Milling tool wear sample.
Tool blade image: 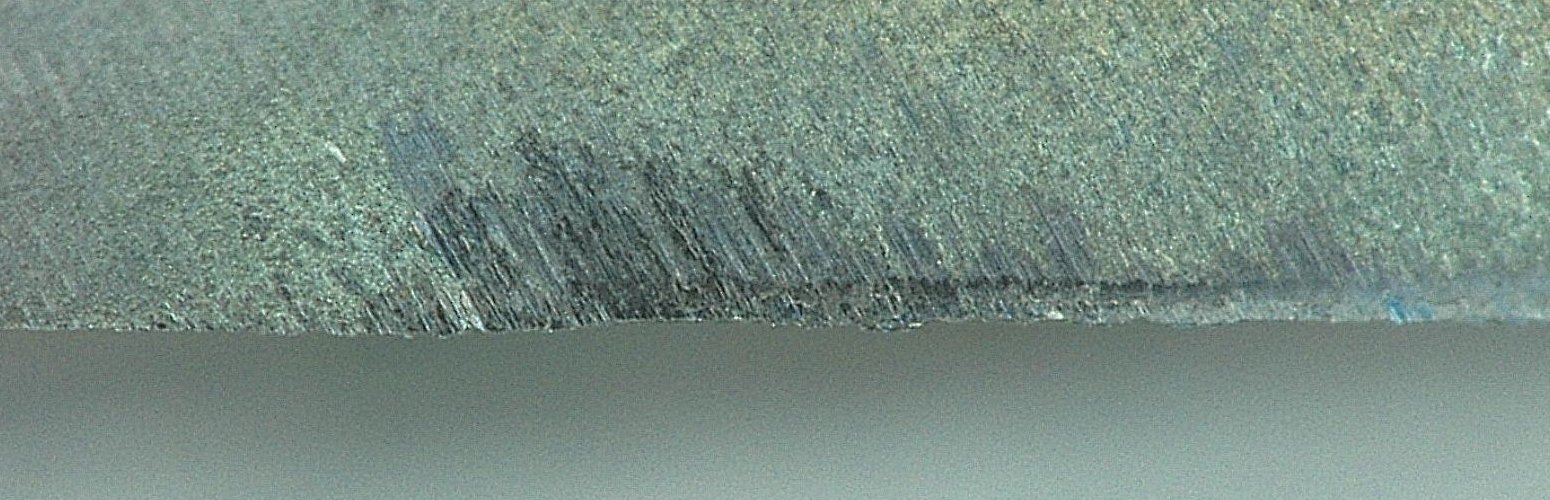
Chip image: 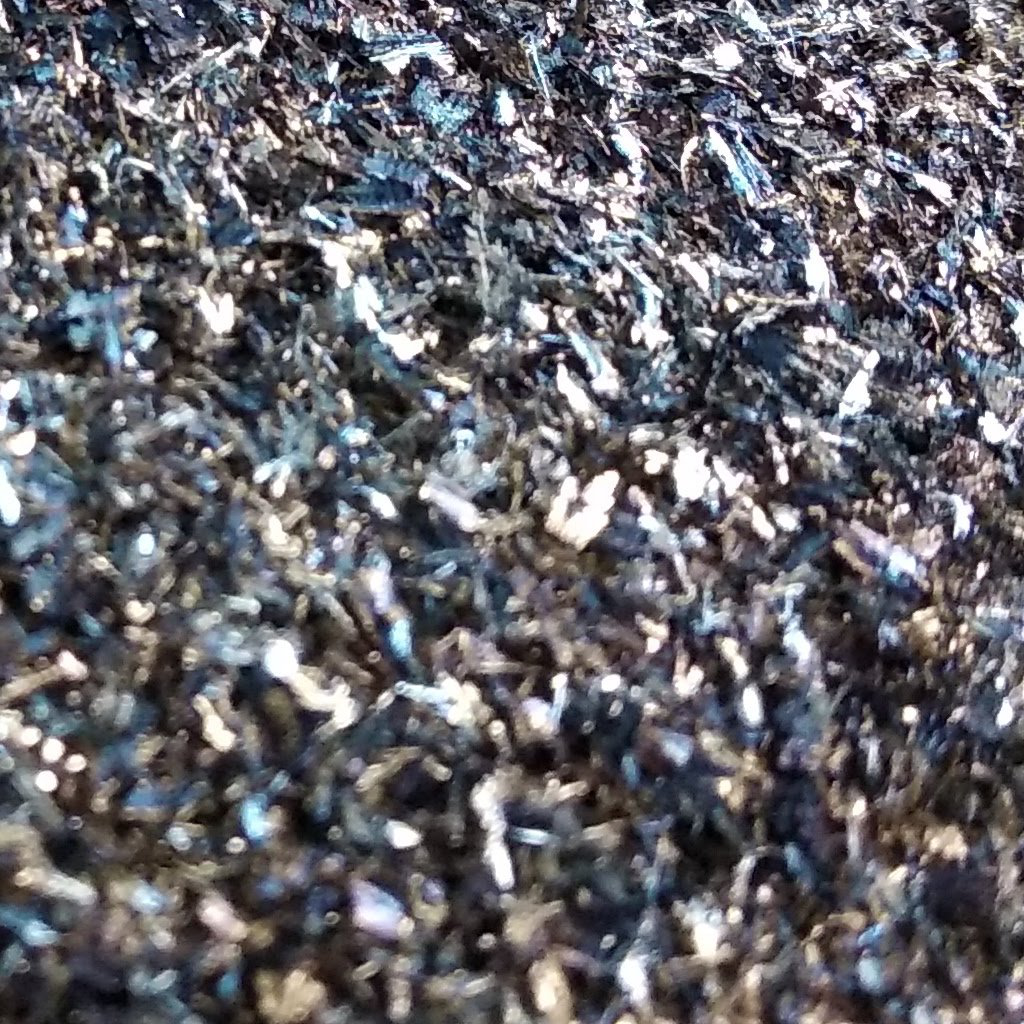
Workpiece image: 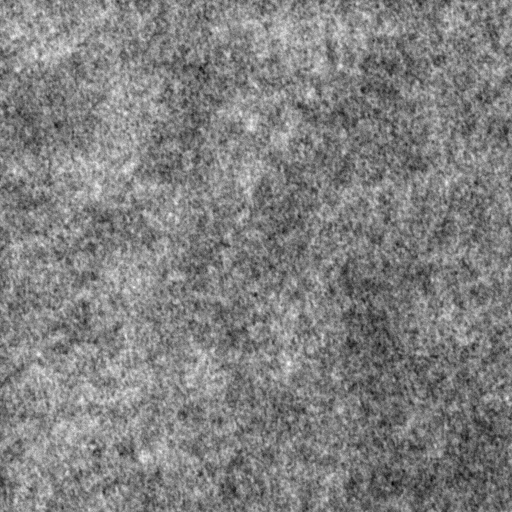
Tool wear state: dulled
Gaps: 3.4
Flank wear: 162.96
Overhang: 23.31
Force-signal Mel-spectrograms (X, Y, Z axes): 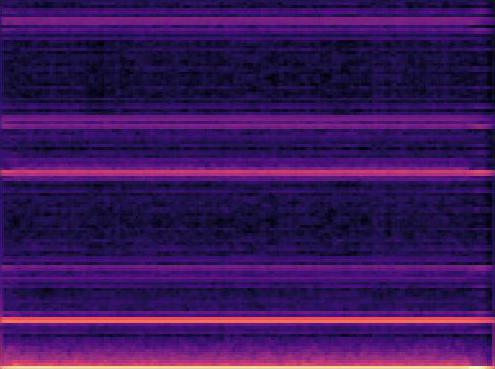 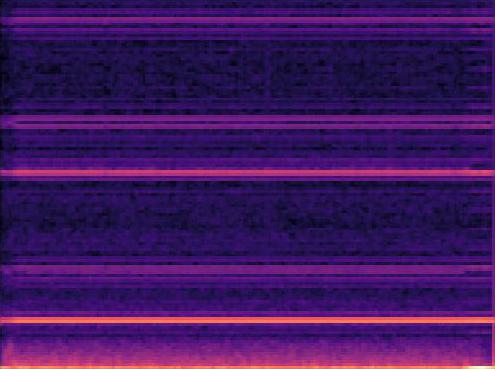 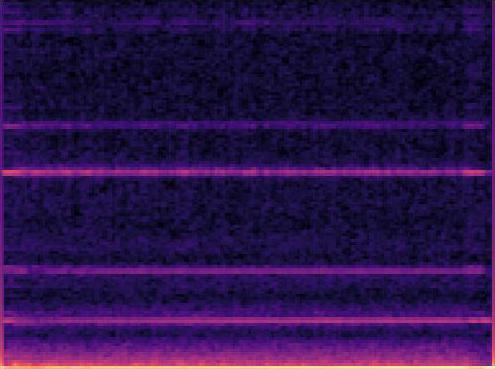
Force-signal scalograms (X, Y, Z axes): 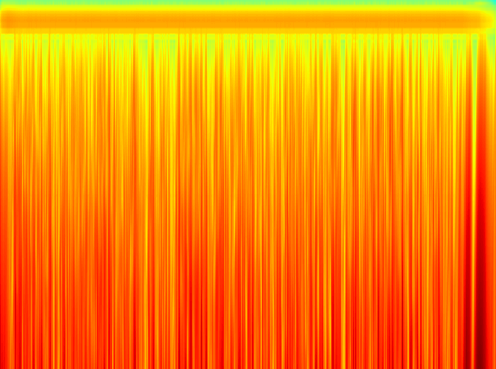 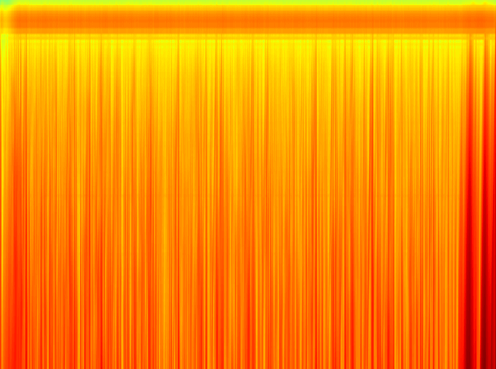 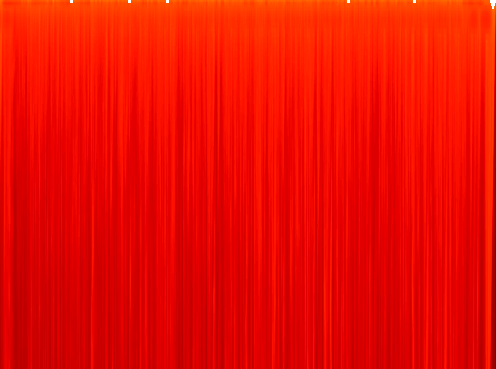
Force phase: accelerated_severe_wear